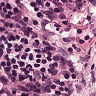
Metastatic tissue present: no